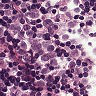
Metastatic tissue present: yes